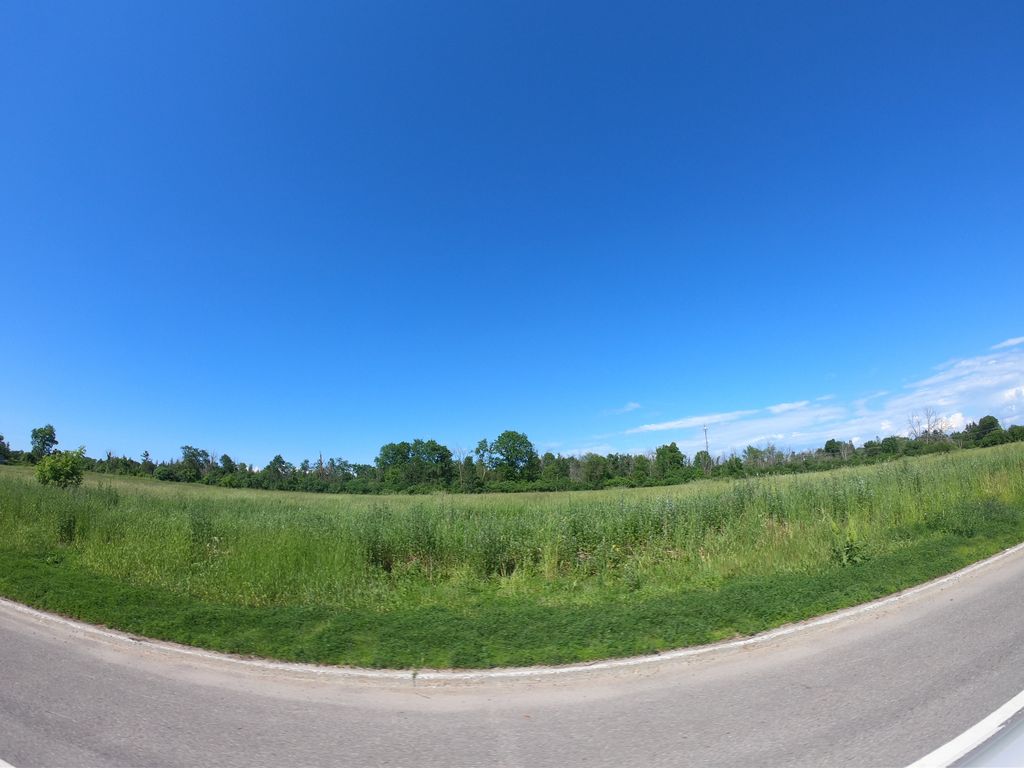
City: ottawa-gatineau